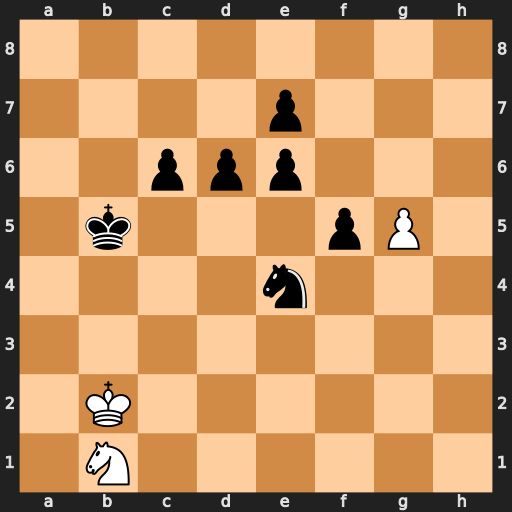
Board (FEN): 8/4p3/2ppp3/1k3pP1/4n3/8/1K6/1N6
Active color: w
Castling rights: -
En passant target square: -
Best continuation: Nc3+ Nxc3 Kxc3